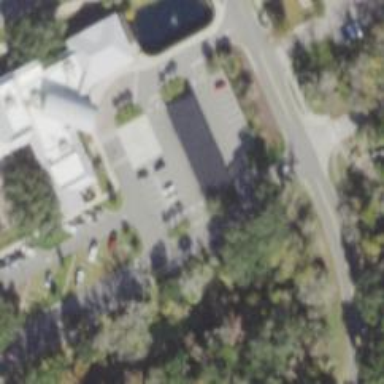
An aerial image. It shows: Community centre building.